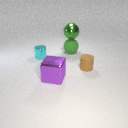
large green rubber sphere to the right of small cyan metal cylinder